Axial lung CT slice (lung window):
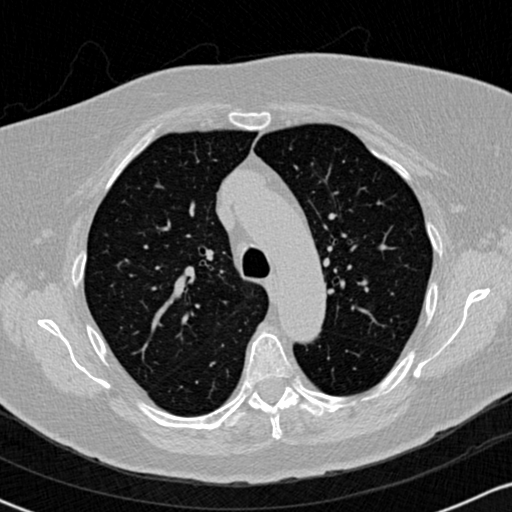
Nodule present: no